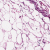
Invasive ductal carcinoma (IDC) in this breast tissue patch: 0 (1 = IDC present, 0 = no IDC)